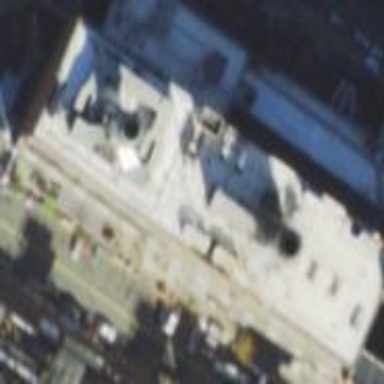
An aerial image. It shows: Building under construction.